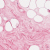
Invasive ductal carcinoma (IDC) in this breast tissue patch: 0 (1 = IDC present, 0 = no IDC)